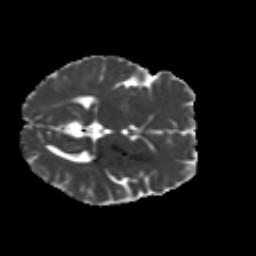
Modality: MD
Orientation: axial
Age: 30
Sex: female
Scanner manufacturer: siemens
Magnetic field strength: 3 T
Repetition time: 8.6 s
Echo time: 0.095 s